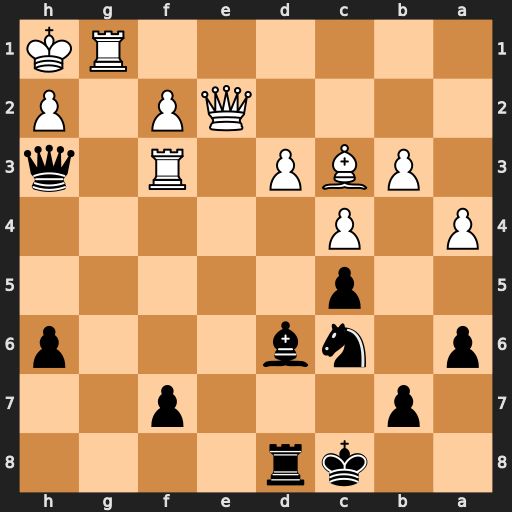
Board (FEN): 2kr4/1p3p2/p1nb3p/2p5/P1P5/1PBP1R1q/4QP1P/6RK
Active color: b
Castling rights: -
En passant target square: -
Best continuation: Qxh2#